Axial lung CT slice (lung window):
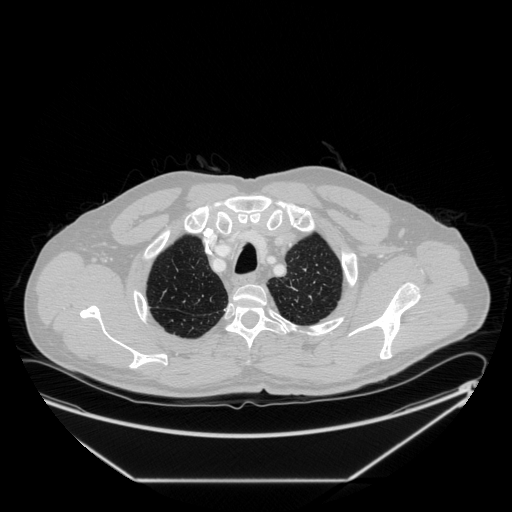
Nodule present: no